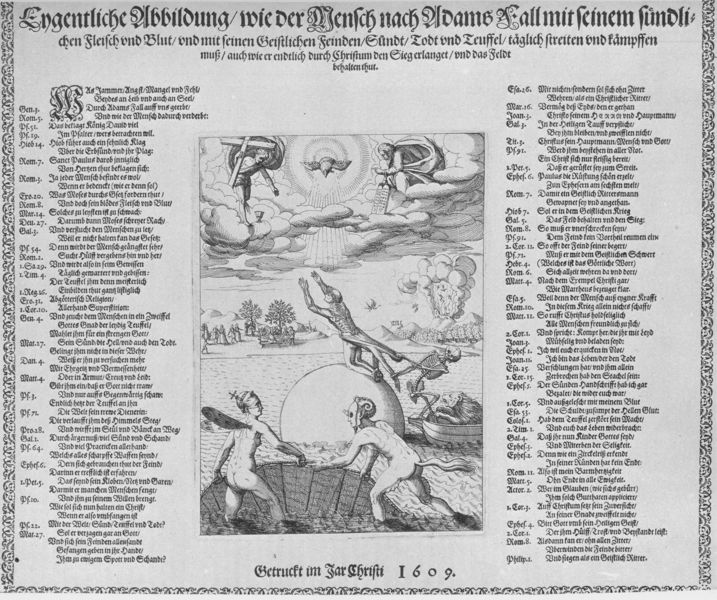
Titel: [...] Eygentliche Abbildung/ wie der Mensch nach Adams Fall
Standort: Wolfenbüttel
Institution: Herzog August Bibliothek
Schlagwörter: baum, flügel, gott, himmel, mann, meer, nackt, wasser, weiß, wolken, bäume, landschaft, menschen, see, ufer, frau, grau, schwarz, szene, zeichnung, wolke, mensch, rahmen, taube, tod, tot, erde, sonne, blatt, arbeit, boot, kreis, rund, engel, schweif, schrift, grafik, graphik, spalten, ziehen, bordüre, bauer, adam, paradies, maske, buch, kreuz, strahlen, druck, schnitt, radierung, stich, titel, seite, illustration, schwarzweiß, text, zeitung, überschrift, kugel, beten, gebet, allegorie, skelett, hubi, christus, sündenfall, hölle, teufel, flehen, fall, fabelwesen, heilige, hörner, zeilen, maria, kupferstich, sünde, petrus, schraffierung, fraktur, flugblatt, auferstehung, abbildung, erlösung, geist, gerippe, dreifaltigkeit, heiliger geist, gottvater, schöpfung, hl geist, steintafel, styx, hl. geist, schwnz, flutblatt, . geist, bild-text, legorie, authentizität, interzession, goitt, 1609, oranemente